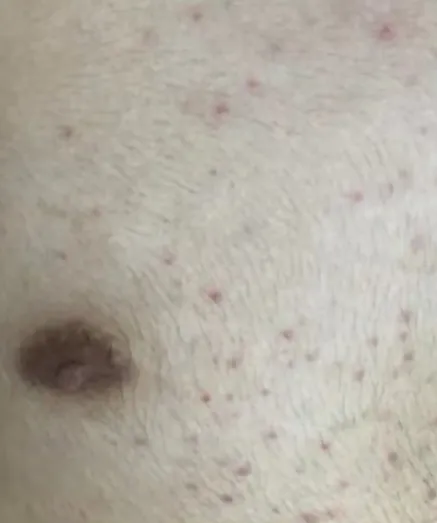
Erythema rash on the front of the chest.
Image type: medical_photograph (skin_photograph)